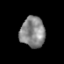
Tissue: prostate
Cell type: Fibroblasts
Senescence score: 0.7299
Nuclear area (px): 742
Mean DAPI intensity: 136.239